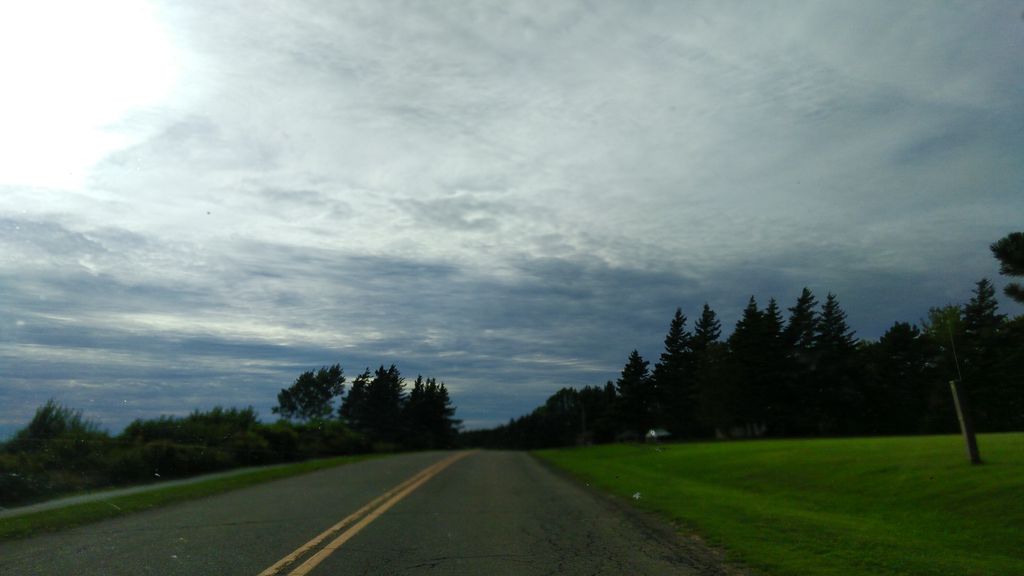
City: charlottetown